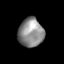
Tissue: skin
Cell type: Epithelial cells
Senescence score: 0.2698
Nuclear area (px): 715
Mean DAPI intensity: 138.999